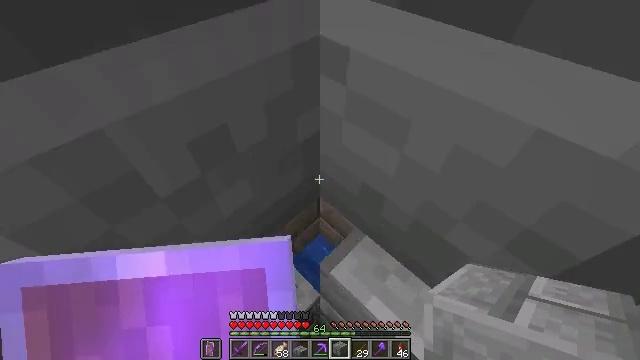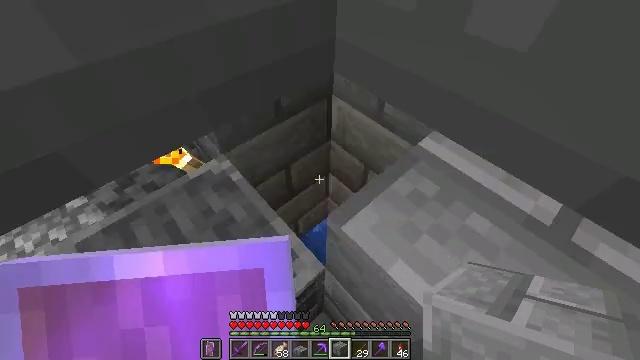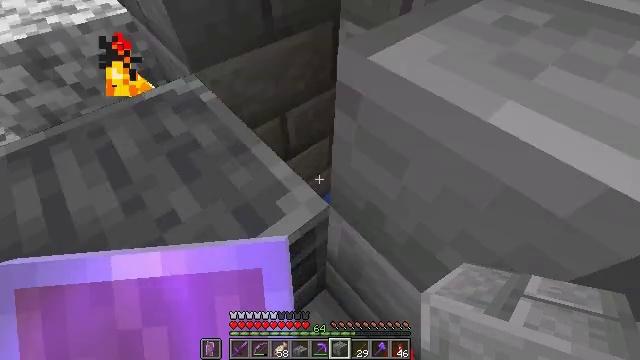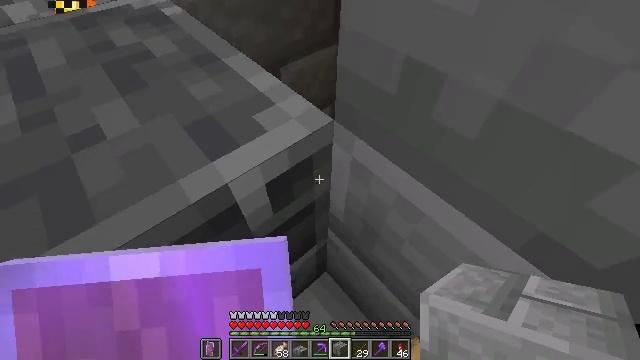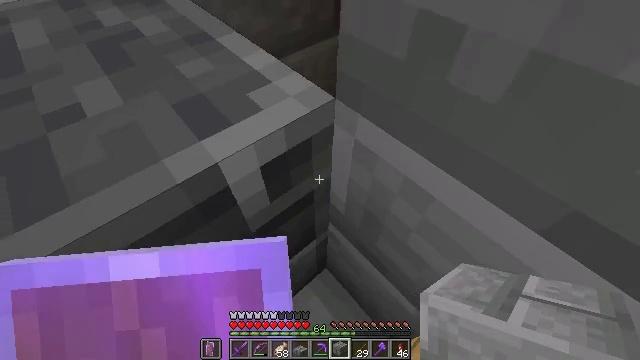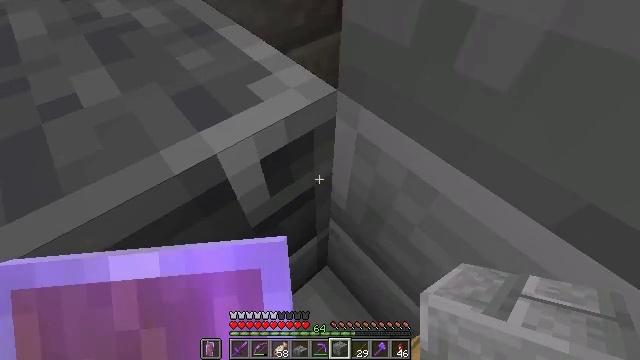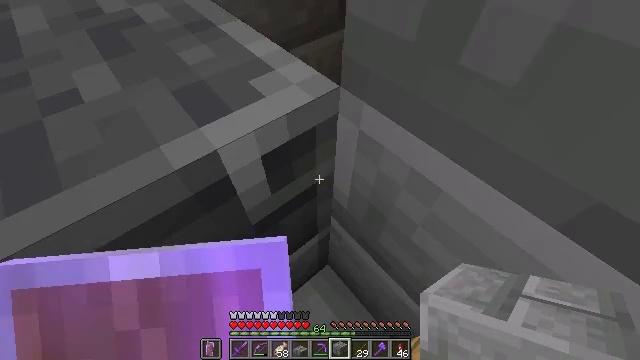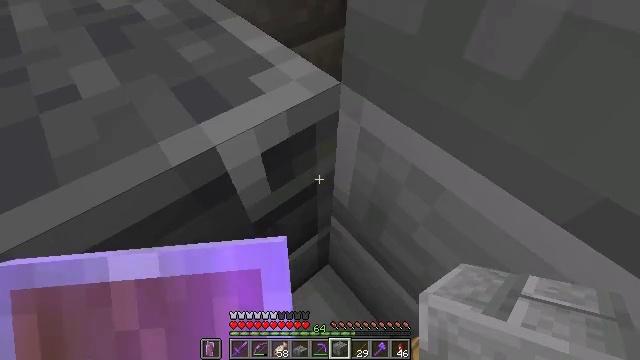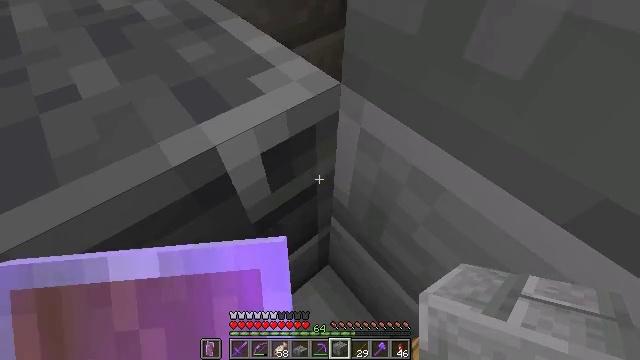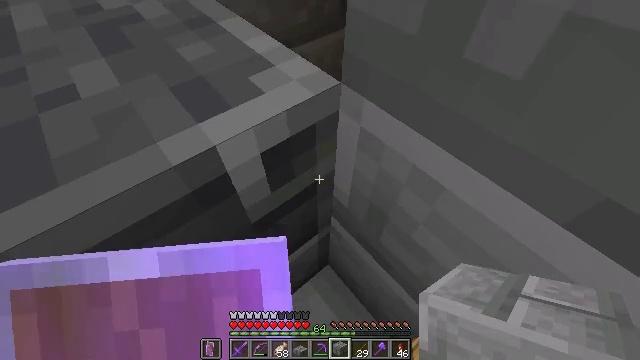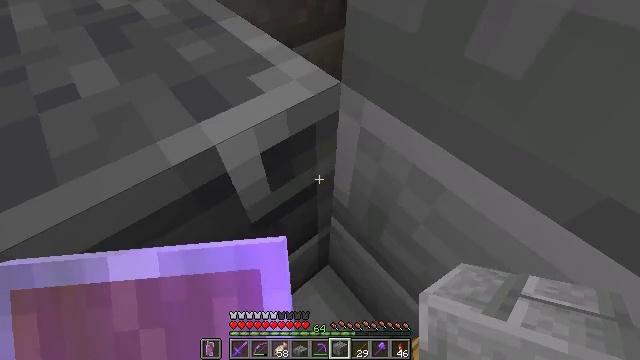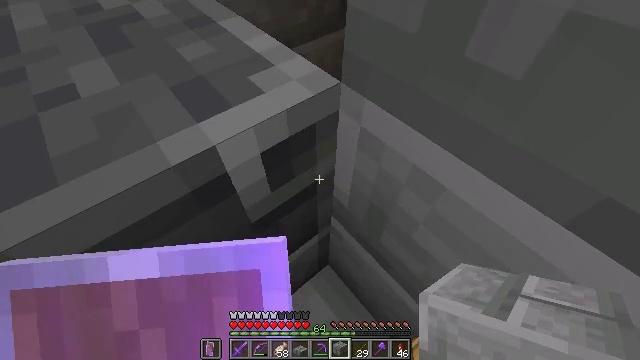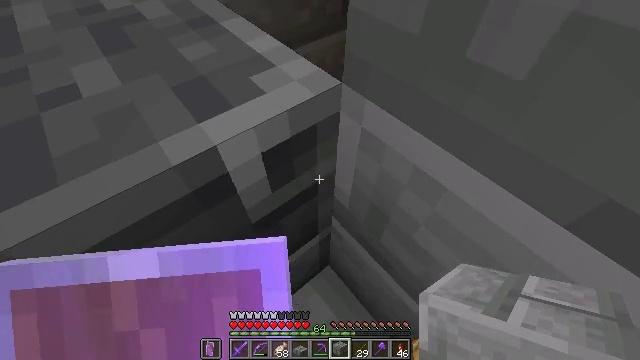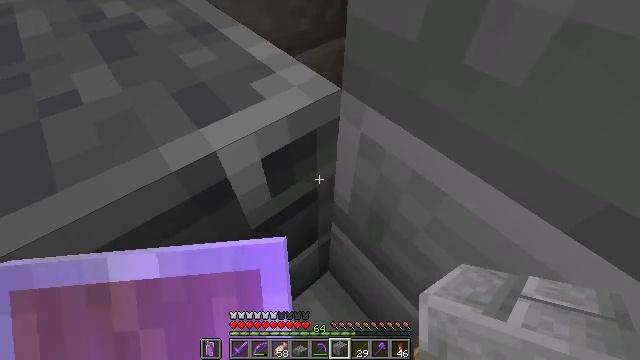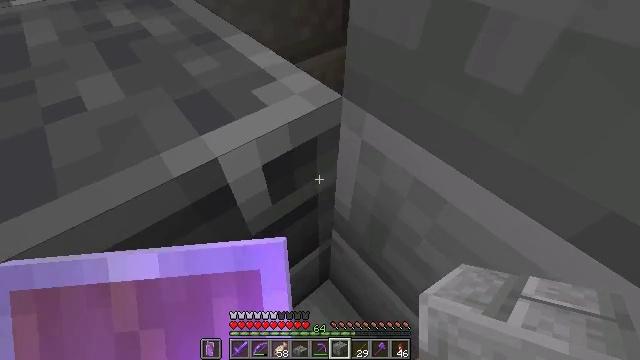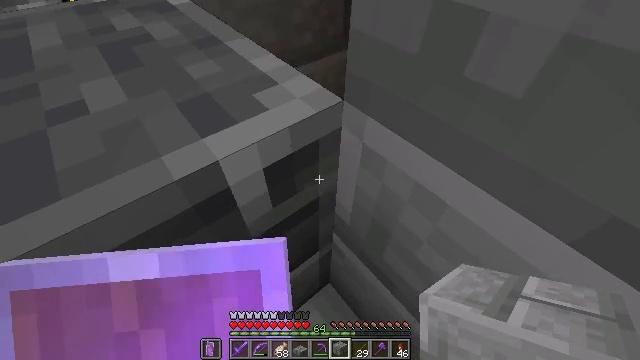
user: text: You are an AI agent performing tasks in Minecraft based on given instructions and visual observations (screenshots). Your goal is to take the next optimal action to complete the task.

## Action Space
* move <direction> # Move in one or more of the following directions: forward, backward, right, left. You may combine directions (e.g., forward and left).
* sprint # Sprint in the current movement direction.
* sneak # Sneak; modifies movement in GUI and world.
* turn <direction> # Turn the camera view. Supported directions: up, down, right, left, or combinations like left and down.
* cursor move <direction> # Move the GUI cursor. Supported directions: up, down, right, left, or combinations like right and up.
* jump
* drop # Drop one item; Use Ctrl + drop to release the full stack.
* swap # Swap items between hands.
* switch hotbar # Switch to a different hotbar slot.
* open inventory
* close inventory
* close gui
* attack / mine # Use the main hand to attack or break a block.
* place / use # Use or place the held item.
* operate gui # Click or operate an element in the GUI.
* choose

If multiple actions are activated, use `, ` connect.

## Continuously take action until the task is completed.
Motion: motion action
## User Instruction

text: Mine the blast furnace.
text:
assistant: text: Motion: sneak, turn left and down
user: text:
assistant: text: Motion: sneak
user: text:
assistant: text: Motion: sneak
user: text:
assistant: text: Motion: sneak
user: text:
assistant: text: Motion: sneak
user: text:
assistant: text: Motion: sneak
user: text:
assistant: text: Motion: sneak
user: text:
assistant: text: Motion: sneak
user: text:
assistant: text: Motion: sneak
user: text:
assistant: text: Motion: sneak
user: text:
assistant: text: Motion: sneak
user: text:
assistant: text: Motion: sneak
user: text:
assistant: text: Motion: sneak, turn up
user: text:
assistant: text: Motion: sneak, turn up
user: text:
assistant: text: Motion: sneak
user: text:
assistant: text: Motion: sneak
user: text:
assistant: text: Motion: turn left
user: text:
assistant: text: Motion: turn left
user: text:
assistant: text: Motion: turn left
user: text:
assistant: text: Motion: no_op
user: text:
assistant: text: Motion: no_op
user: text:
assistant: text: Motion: turn left
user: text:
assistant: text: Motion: turn left and up
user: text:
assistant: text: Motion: turn left and up
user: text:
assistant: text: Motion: turn left and up
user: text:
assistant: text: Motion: turn left and up
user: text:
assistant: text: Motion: turn left and up
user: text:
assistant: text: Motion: no_op
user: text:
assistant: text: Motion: no_op
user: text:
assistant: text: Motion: turn right and up